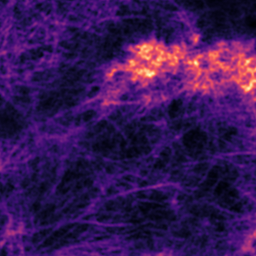
Label: Super-resolution F-actin image